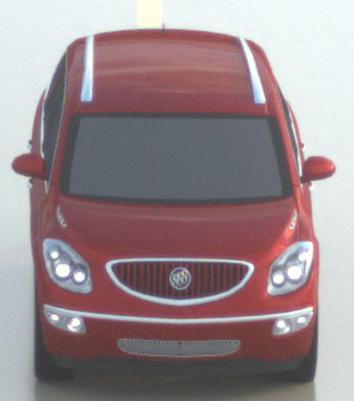
Make: Buick
Model: Enclave
Detailed model: GMT967
Model produced from: 2007
Model produced until: 2017
Doors: 5
Color: red
Road condition: wet road
Daytime: sunrise or sunset
Contrast: low contrast